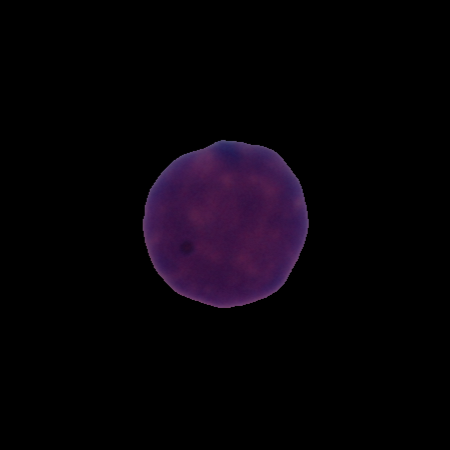
Label: healthy